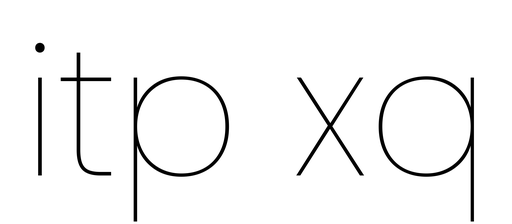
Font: Poppins-Thin